Question: I am using countdown timer in my application where i need to display upcoming date in days hours minutes and seconds left.I got the days,hours,minutes and seconds but when i set it to text view the countdown doesn't start.The below is my code.
'''
Date date = new Date(2013,Integer.parseInt(datess.get(k).split("-")[1])-1,Integer.parseInt(datess.get(k).split("-")[0]),hours,mins,secs);
long dtMili = System.currentTimeMillis();
Date dateNow = new Date(dtMili);
remain = date.getTime() - dateNow.getTime();
MyCount counter = new MyCount(remain,1000);
counter.start();
public class MyCount extends CountDownTimer{
public MyCount(long millisInFuture, long countDownInterval) {
super(millisInFuture, countDownInterval);
}
@Override
public void onFinish() {
// TODO Auto-generated method stub
tv3.setText("done");
}
@Override
public void onTick(long millisUntilFinished) {
// TODO Auto-generated method stub
tv3.setText(timeCalculate(millisUntilFinished/1000) + " Countdown");
}
}
public String timeCalculate(long ttime)
{
long daysuuu,hoursuuu, minutesuuu, secondsuuu;
String daysT = "", restT = "";
daysuuu = (Math.round(ttime) / 86400);
hoursuuu = (Math.round(ttime) / 3600) - (daysuuu * 24);
minutesuuu = (Math.round(ttime) / 60) - (daysuuu * 1440) - (hoursuuu * 60);
secondsuuu = Math.round(ttime) % 60;
if(daysuuu==1) daysT = String.format("%d day ", daysuuu);
if(daysuuu>1) daysT = String.format("%d days ", daysuuu);
restT = String.format("%02d:%02d:%02d", hoursuuu, minutesuuu, secondsuuu);
return daysT + restT;
}
'''
This is the output

Why is the countdown not started? Any Suggestions are appreciated.
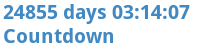
Answer: You are not using the 'millisUntilFinished' parameter to update your time in 'timeCalculate()'. Start with:
'''
@Override
public void onTick(long millisUntilFinished) {
tv3.setText(millisUntilFinished + " Countdown");
}
'''
Once you've confirmed that the timer is working, you'll need a method to convert 'millisUntilFinished' into a human readable String.
The classes related to dates and times in Java are unnecessarily difficult to work with and have some obscure errors. (For instance much of the Date class is deprecated, but the recommended Calendar class still relies on Date heavily...) The 3rd party library <URL> is a popular replacement.
---
> the output is not what i expected
25,000 to 700 days in the future is not what I would expect either, 'date' appears to be wrong. As gabriel points out in <URL> to this question the year value is calculated from 1900. Though something else is still wrong since 25,000 days is less than 70 years in the future...
However this constructor is and shouldn't be used, Calendar is the recommended class. I wrote a <URL> using Calendar for you.
But understand that CountDownTimer itself has a couple fundamental flaws:
- 'onTick()'- 'onTick()''"5, 4, 3, 2, <long pause>"''onFinished()''"0"'
I rewrote CDT in a previous question: <URL>.